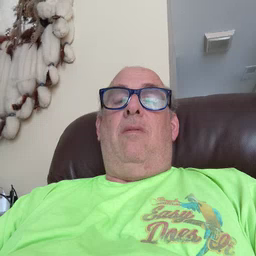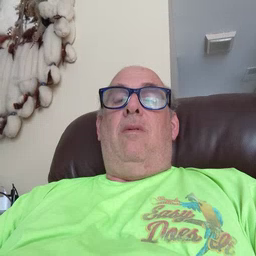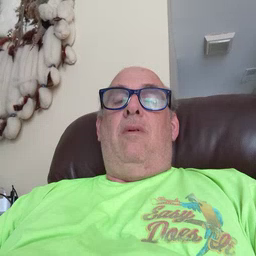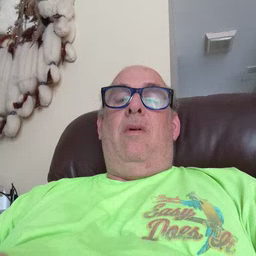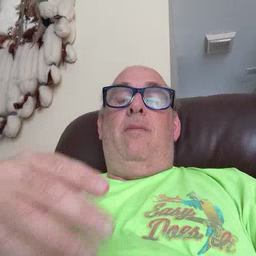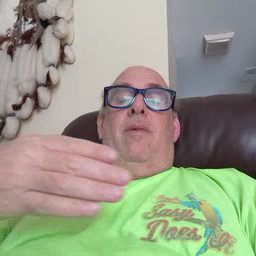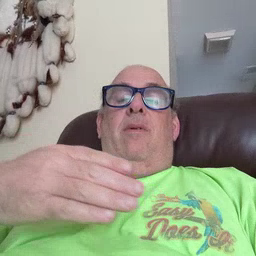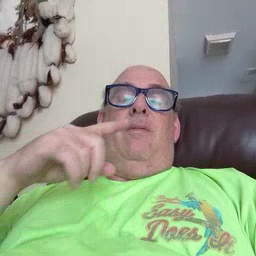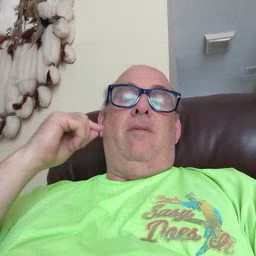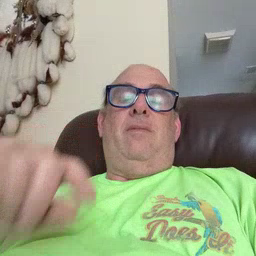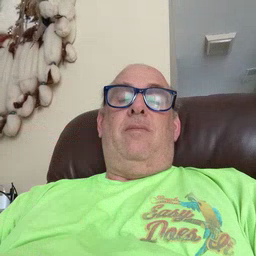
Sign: kitty